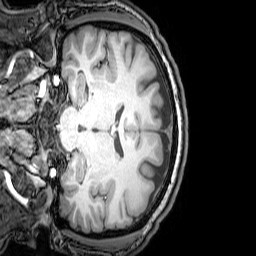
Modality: T1w
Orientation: coronal
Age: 26
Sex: male
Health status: healthy
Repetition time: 0.081 s
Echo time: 0.037 s